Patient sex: M
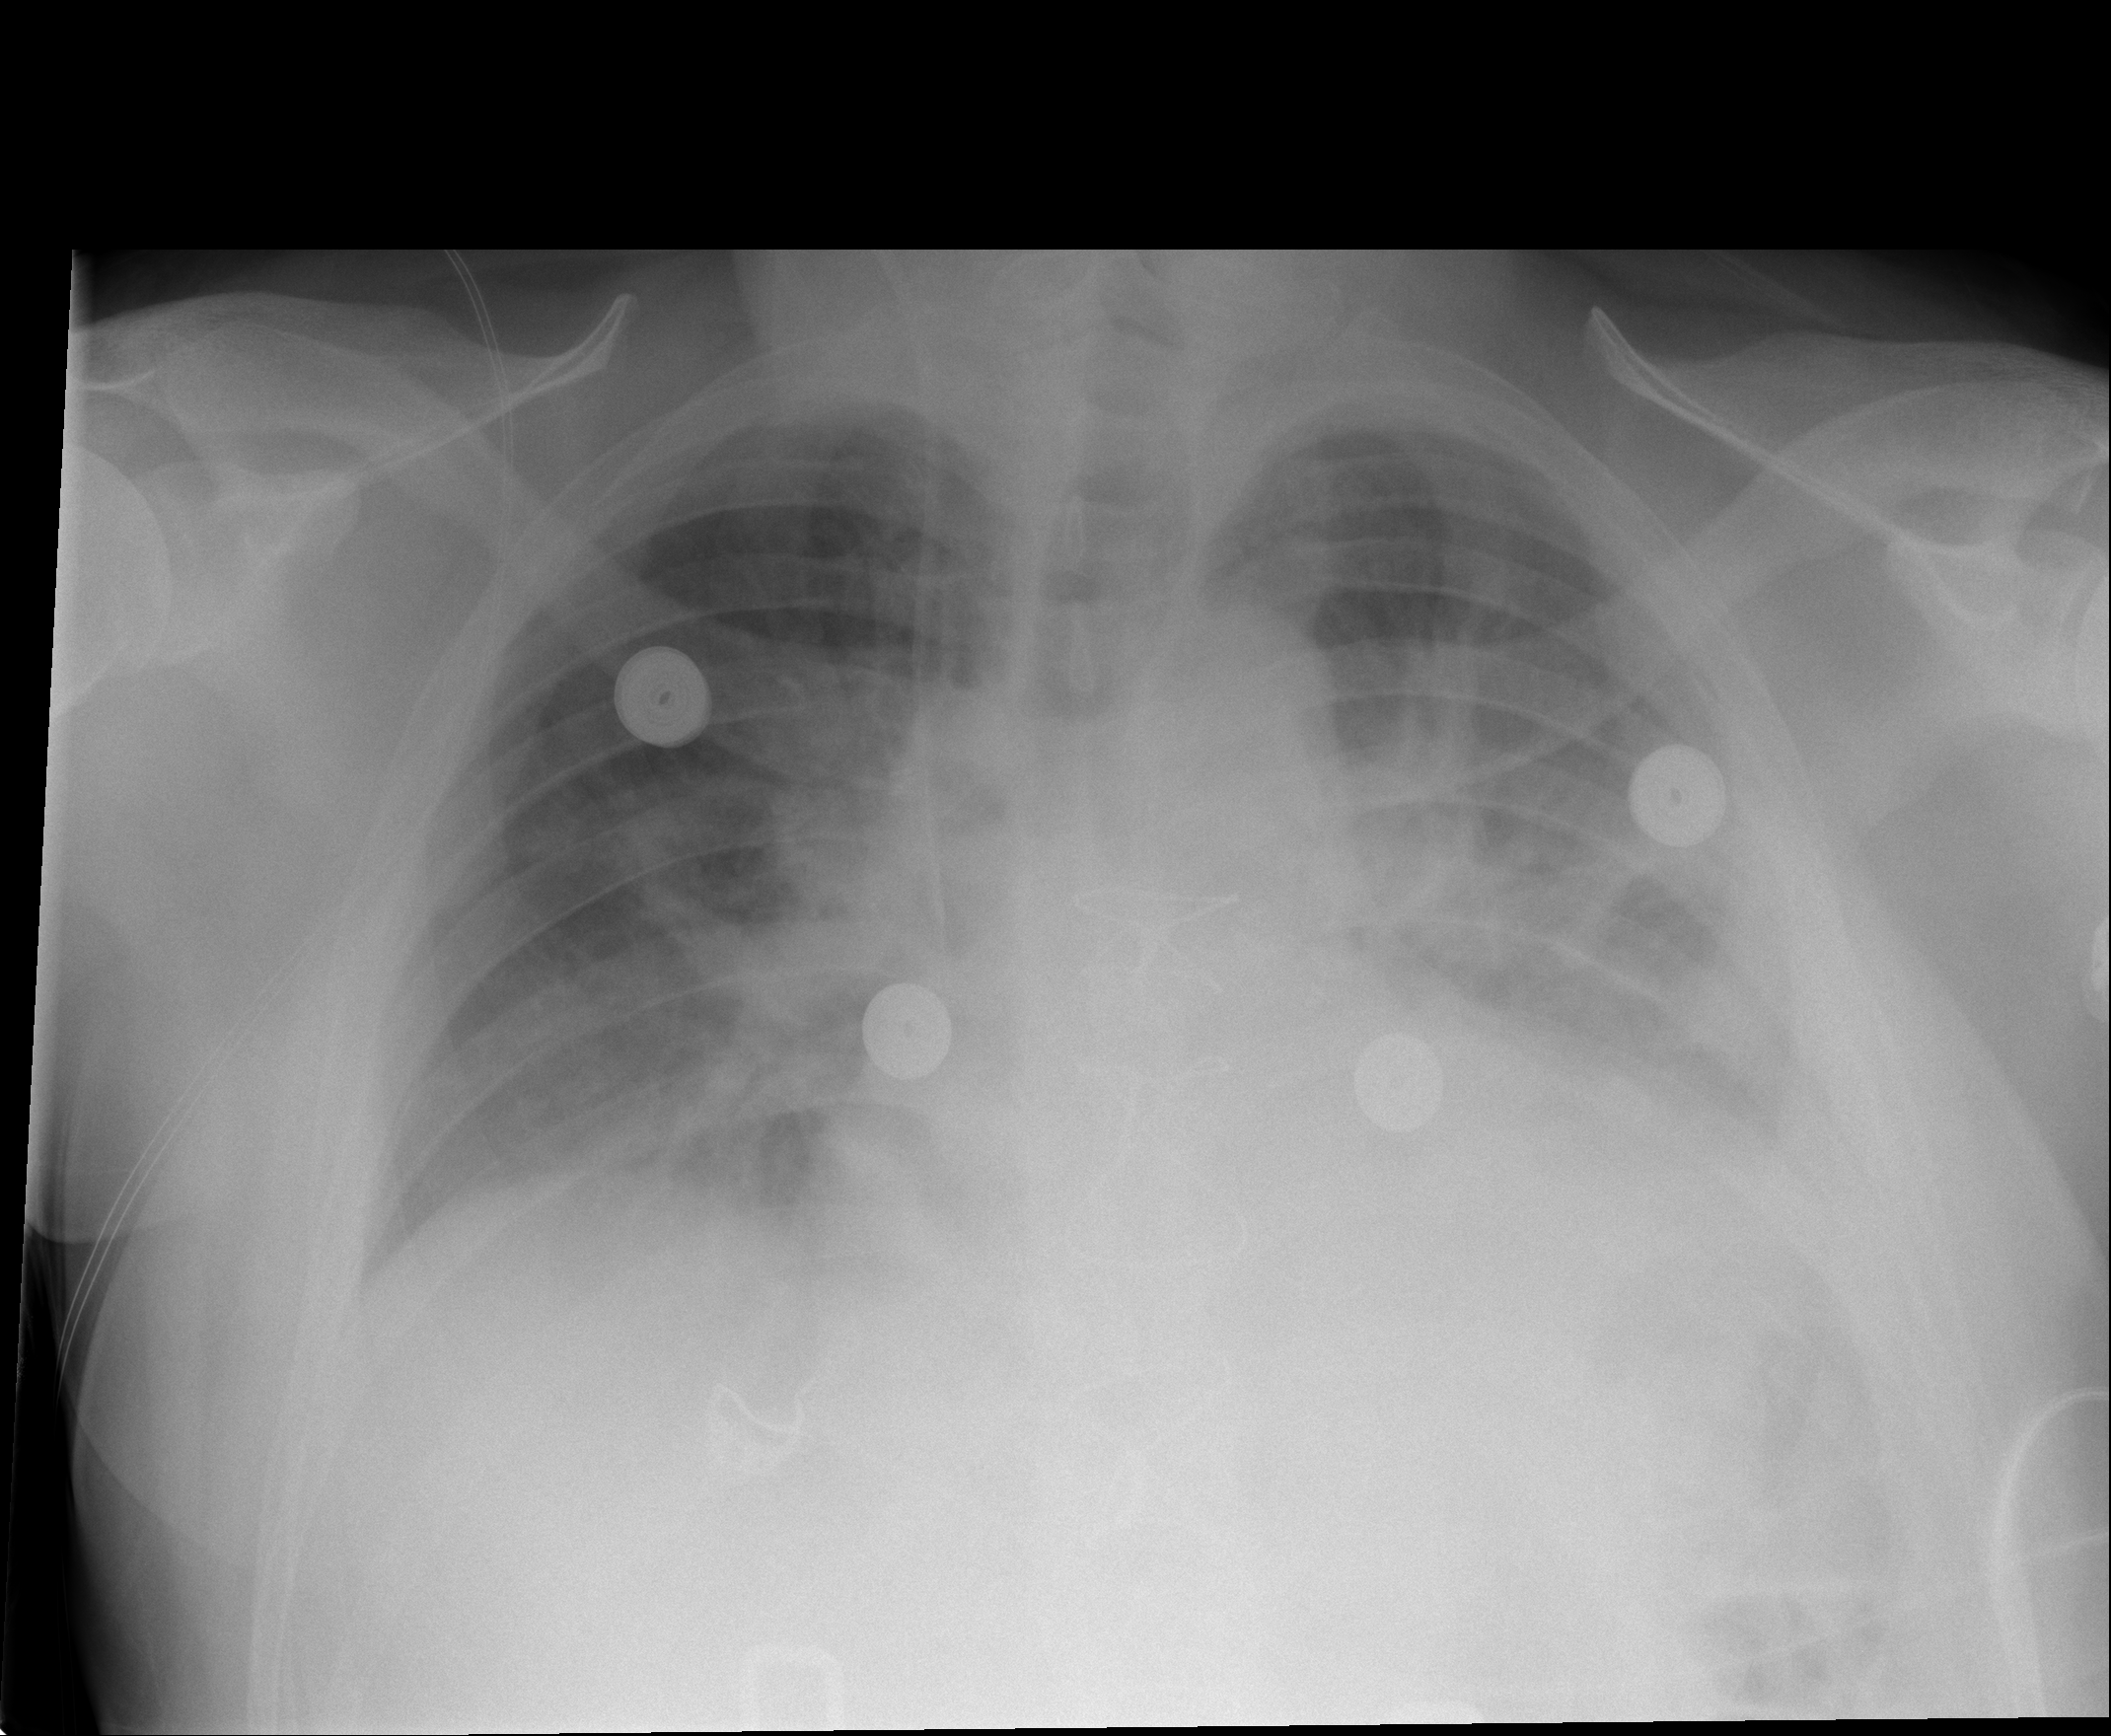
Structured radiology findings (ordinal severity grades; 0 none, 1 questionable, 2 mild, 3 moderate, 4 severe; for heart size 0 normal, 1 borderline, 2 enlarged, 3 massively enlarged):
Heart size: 2
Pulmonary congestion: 2
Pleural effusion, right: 1
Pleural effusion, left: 2
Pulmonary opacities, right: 0
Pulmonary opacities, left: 0
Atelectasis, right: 2
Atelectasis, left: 2